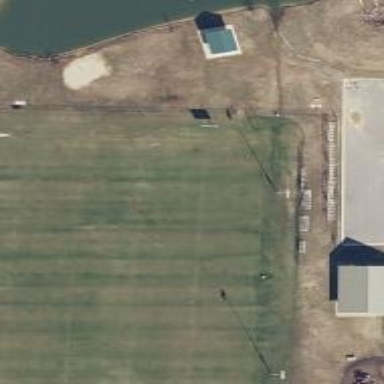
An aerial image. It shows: Soccer pitch for leisureland activities.